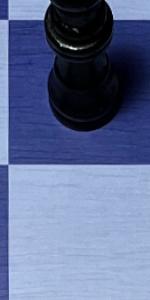
Label: Empty